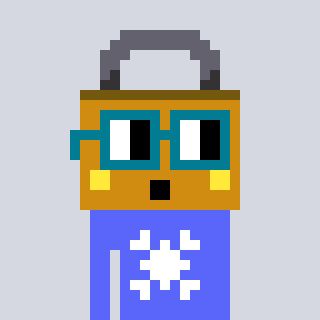
a pixel art character with square dark green glasses, a lock-shaped head and a purple-colored body on a cool background